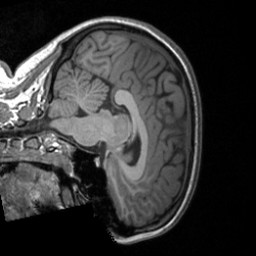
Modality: T1w
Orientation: sagittal
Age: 24
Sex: female
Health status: healthy
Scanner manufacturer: siemens
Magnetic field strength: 3 T
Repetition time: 1.9 s
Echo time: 0.00226 s